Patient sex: M
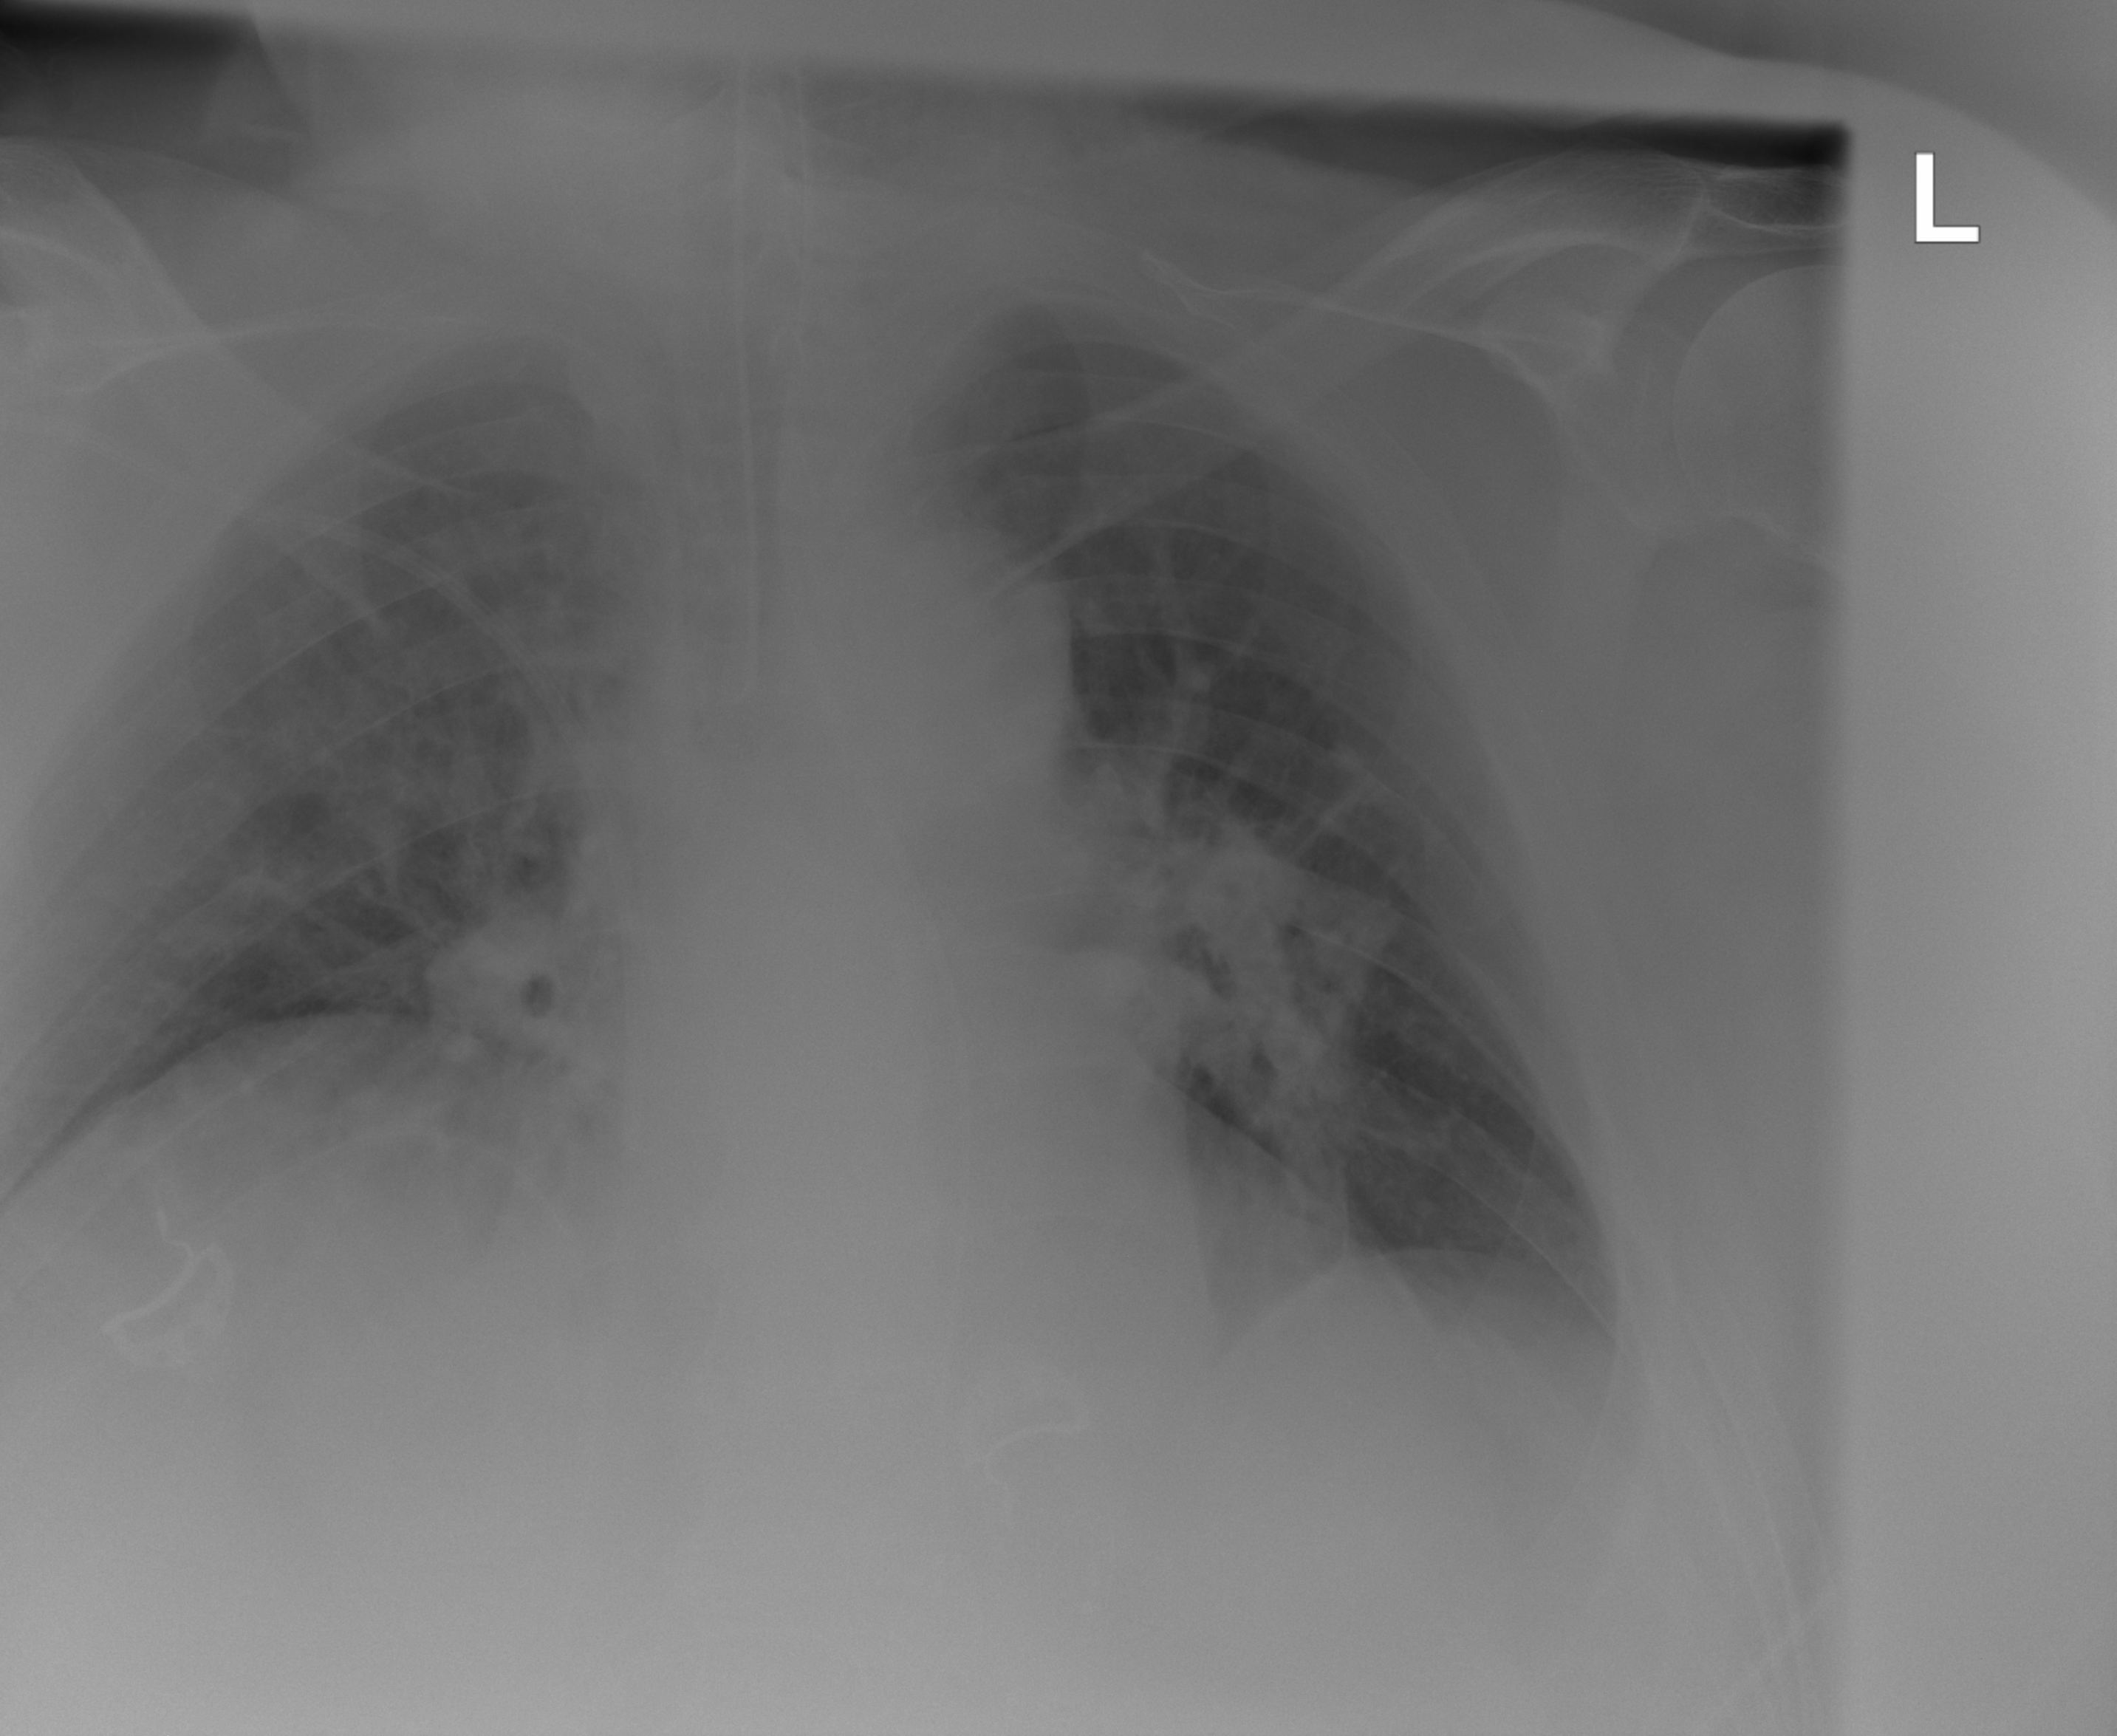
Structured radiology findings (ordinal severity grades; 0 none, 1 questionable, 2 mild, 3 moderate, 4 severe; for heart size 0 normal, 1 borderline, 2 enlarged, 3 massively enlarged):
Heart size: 0
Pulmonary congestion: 1
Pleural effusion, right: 0
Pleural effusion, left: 0
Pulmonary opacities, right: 2
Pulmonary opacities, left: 2
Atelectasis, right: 0
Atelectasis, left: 0